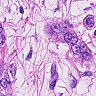
Metastatic tissue present: yes